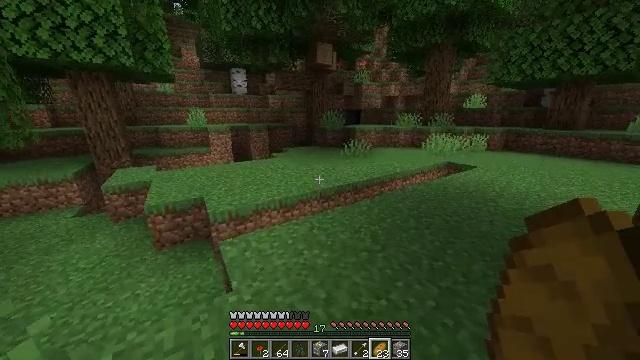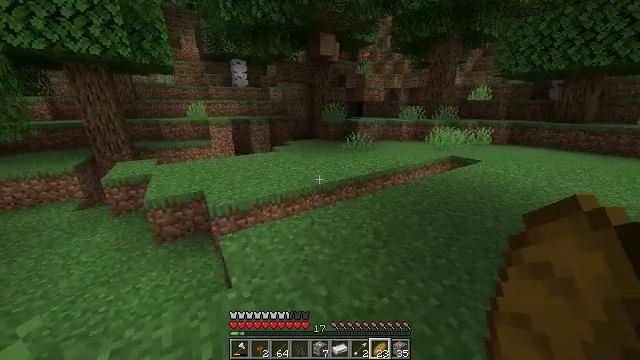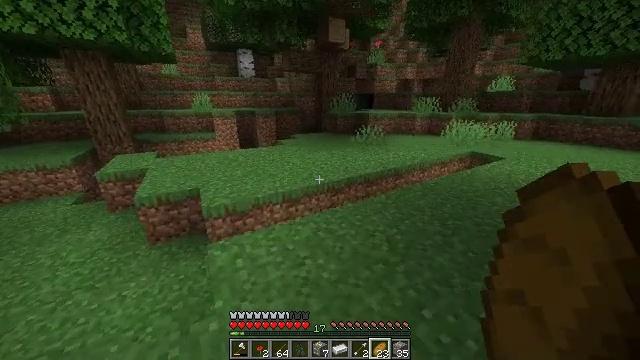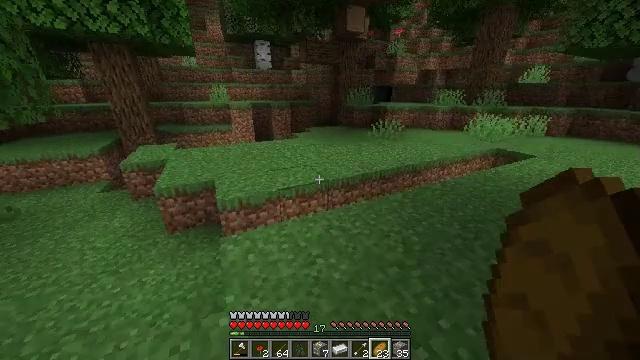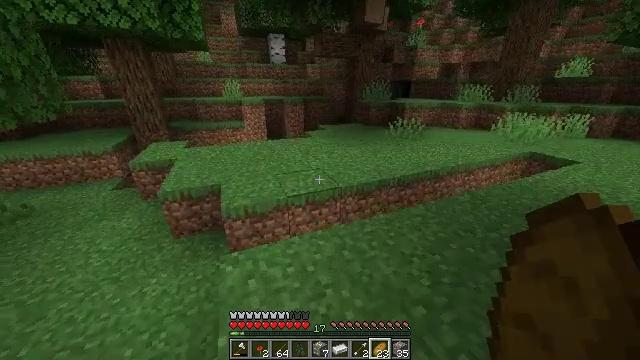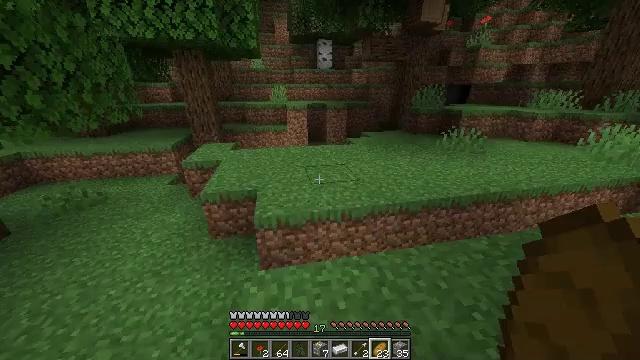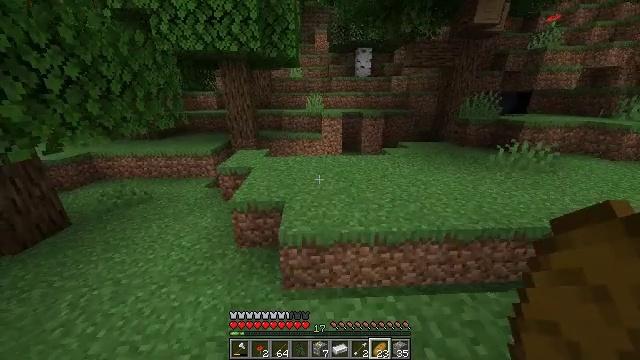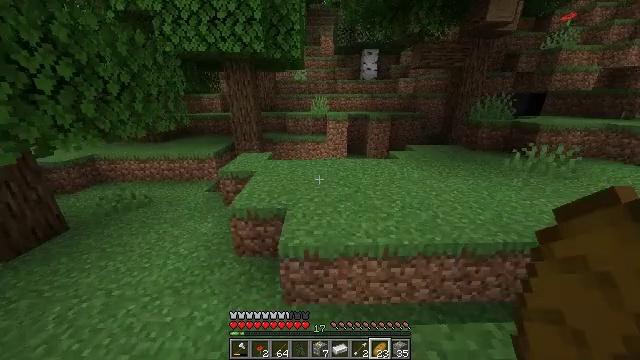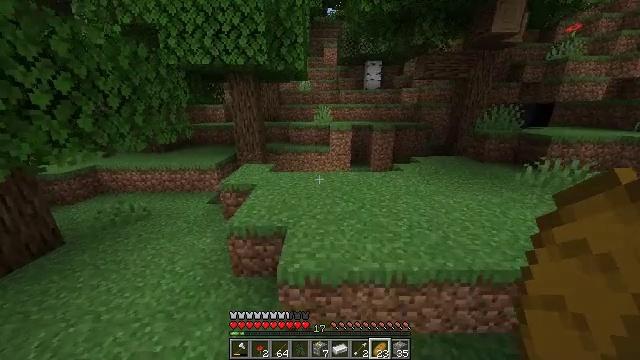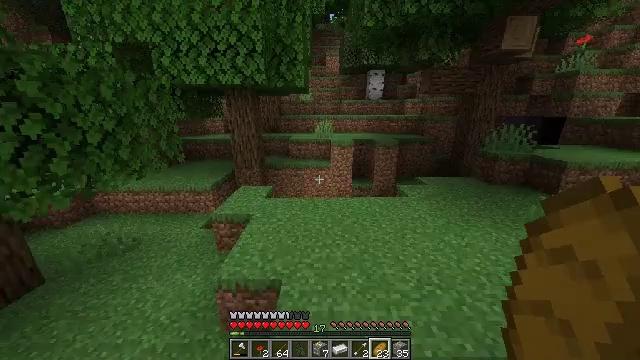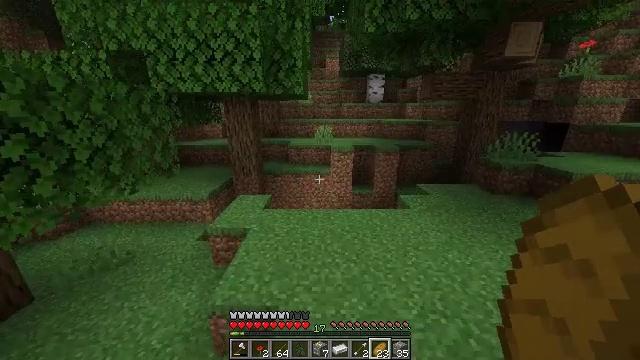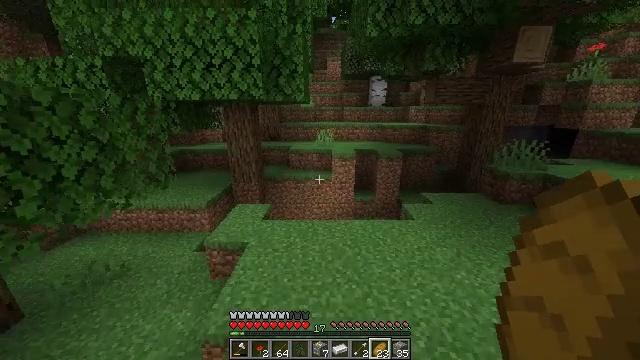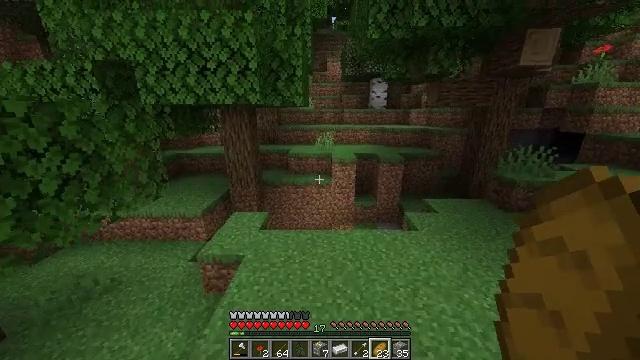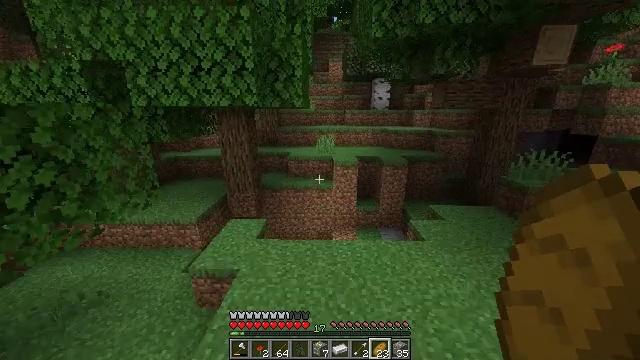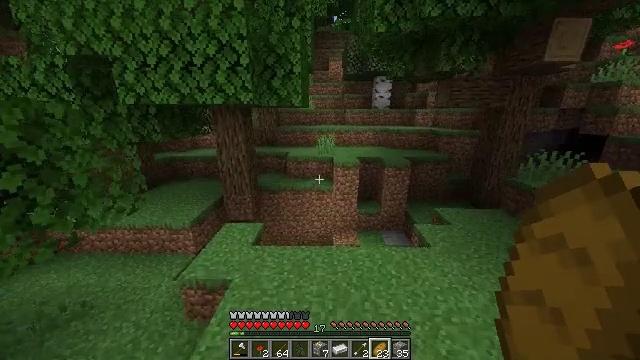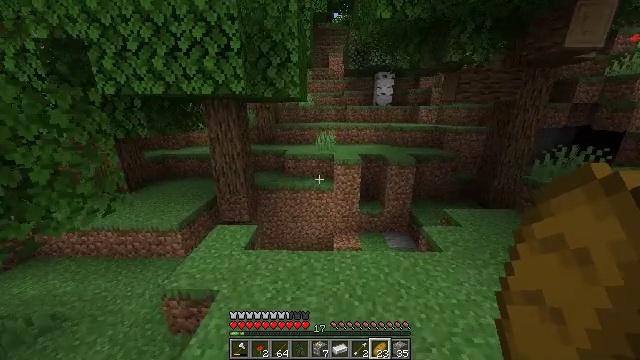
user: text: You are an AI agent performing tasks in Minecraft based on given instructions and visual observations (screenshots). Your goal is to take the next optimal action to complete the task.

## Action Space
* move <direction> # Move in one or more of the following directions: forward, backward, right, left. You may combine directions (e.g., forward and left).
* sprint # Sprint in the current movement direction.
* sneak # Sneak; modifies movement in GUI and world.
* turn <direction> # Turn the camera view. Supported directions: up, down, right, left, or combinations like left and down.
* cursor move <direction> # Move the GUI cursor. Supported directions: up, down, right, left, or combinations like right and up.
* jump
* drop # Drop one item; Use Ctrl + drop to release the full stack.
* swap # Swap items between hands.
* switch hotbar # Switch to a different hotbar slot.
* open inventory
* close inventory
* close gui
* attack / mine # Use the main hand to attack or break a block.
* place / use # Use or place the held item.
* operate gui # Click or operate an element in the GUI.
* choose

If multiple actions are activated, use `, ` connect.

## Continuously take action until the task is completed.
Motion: motion action
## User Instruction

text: Gather grass block for landscaping.
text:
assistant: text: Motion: move forward, sprint, turn down
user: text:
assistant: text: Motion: move forward, sprint, turn left and down
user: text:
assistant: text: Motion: move forward, sprint, turn left and down
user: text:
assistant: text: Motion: move forward, sprint, turn left and down
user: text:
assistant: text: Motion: move forward, sprint, turn left and up
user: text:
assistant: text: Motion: move forward, sprint, turn left and up
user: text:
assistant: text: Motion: move forward, sprint, turn left
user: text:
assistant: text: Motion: move forward, sprint, turn up, jump
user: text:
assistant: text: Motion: move forward, sprint, jump
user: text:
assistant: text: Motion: move forward, sprint, jump
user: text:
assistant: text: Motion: move forward, sprint, jump
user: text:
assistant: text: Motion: move forward, sprint, jump
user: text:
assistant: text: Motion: move forward, sprint, jump
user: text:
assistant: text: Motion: move forward, sprint
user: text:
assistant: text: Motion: move forward, sprint
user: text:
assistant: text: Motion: move forward, sprint
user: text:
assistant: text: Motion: move forward, sprint
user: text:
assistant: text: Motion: move forward, sprint
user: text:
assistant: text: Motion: move forward, sprint
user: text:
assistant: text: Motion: move forward, sprint
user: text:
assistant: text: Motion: move forward, sprint
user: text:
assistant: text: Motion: move forward, sprint
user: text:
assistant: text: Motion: move forward, sprint
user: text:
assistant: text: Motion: move forward, sprint
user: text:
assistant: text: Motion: move forward, sprint, turn right
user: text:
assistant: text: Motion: move forward, sprint, turn right
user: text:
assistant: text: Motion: move forward, sprint
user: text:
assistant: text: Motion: move forward, sprint
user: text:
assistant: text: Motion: move forward, sprint, jump
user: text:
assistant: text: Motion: move forward, sprint, jump